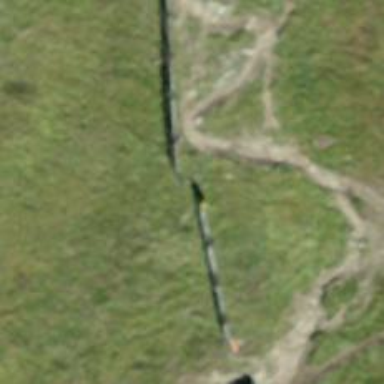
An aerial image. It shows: Wall barrier.